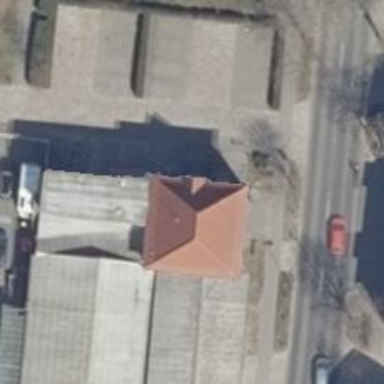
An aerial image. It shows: Police building.